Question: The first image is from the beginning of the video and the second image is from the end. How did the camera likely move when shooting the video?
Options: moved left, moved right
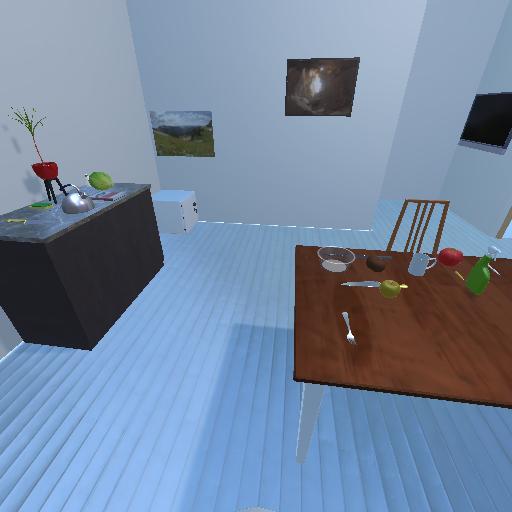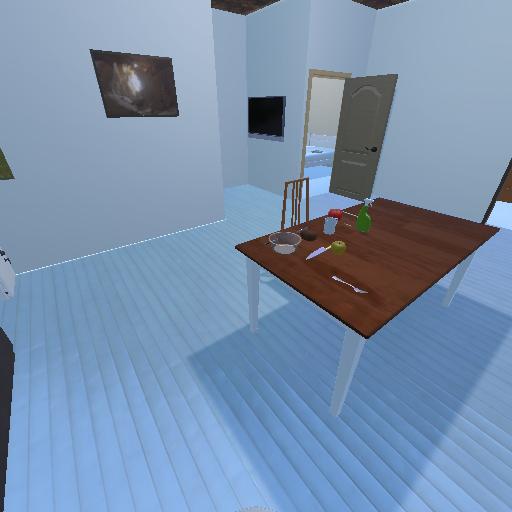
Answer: moved left